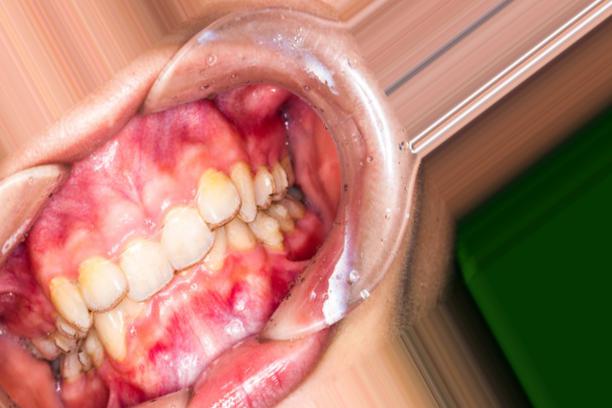
Condition: Caries